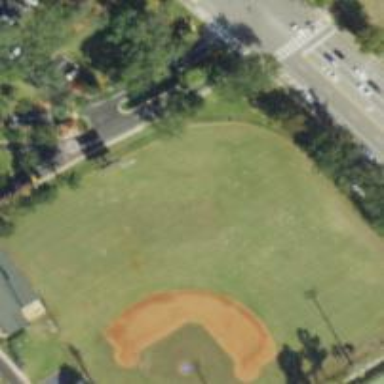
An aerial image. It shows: Baseball pitch for leisure land activities.